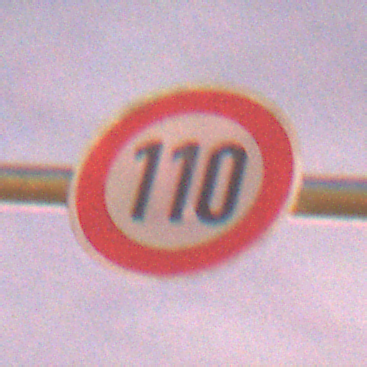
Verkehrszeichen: Geschwindigkeit110
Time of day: Night
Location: Outdoor (Suburban)
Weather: PartlyCloudy
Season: NotSpecified
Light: Artificial